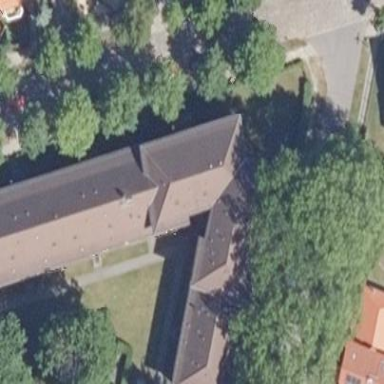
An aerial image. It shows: Half-hipped roof on apartment building.